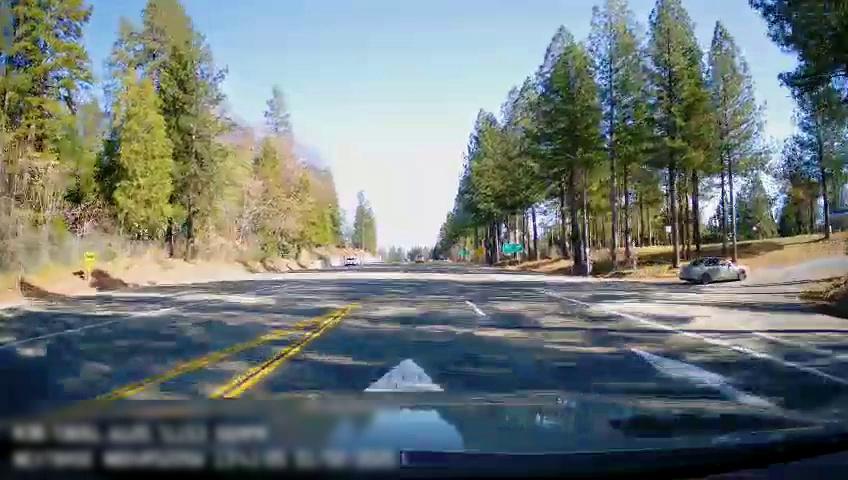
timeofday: Day
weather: Sunny
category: Drivable Space
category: Vehicles | SUV
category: Vehicles | Car
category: Lanes | Current Lane
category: Lanes | Alternate Lane
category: Lanes | Alternate Lane
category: Lanes | Current Lane
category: Lanes | Alternate Lane
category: Lanes | Opposite Lane
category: Lanes | Opposite Lane
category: Lanes | Opposite Lane
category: Traffic | Signs